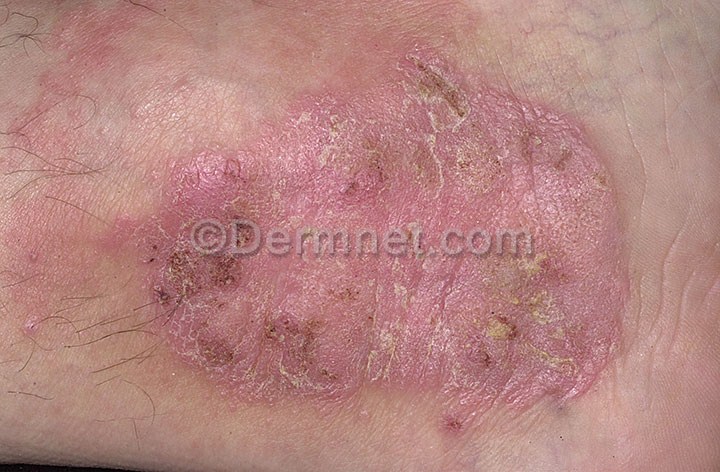
Disease: Eczema Photos